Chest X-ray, AP view. Patient: 75 years old, sex M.
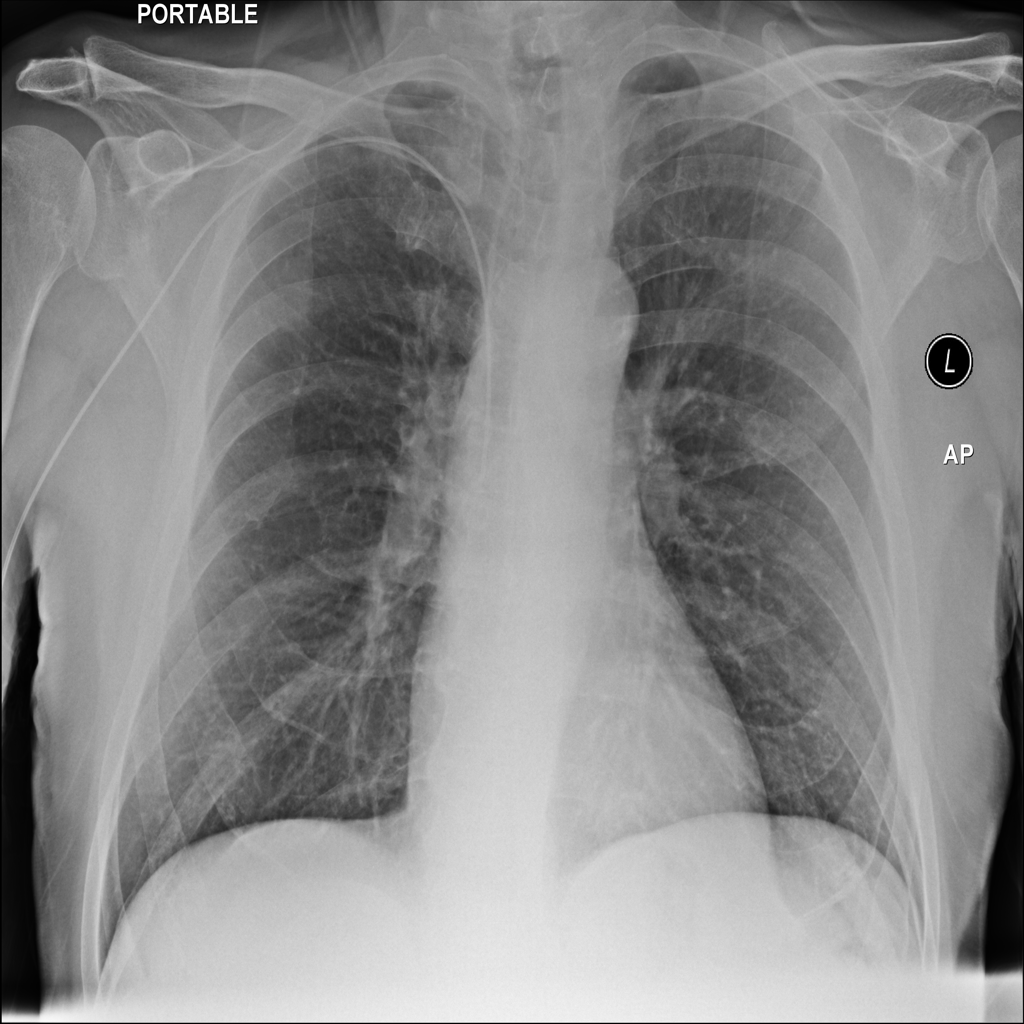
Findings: No Finding